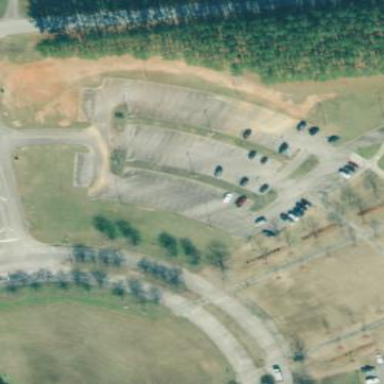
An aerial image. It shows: Parking aisle designated as service road.